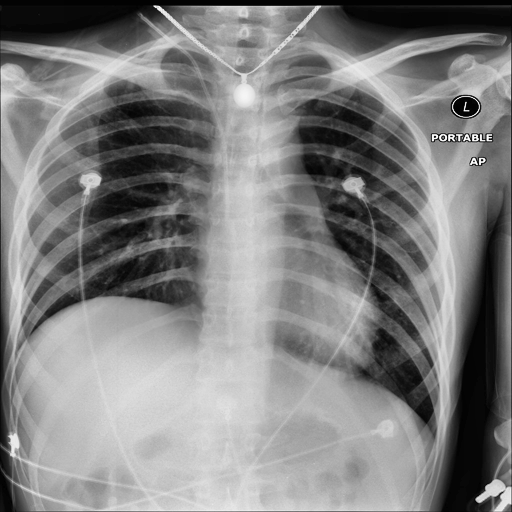
Finding: NORMAL